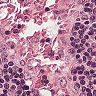
Metastatic tissue present: no